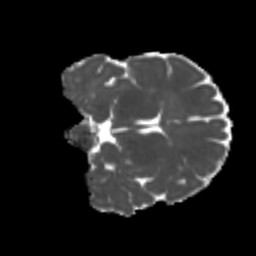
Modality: MD
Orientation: coronal
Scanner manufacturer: siemens
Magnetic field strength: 3 T
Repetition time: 4 s
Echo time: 0.0594 s